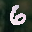
Label: 6